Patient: sex F, age 63
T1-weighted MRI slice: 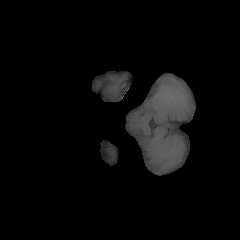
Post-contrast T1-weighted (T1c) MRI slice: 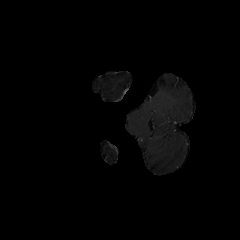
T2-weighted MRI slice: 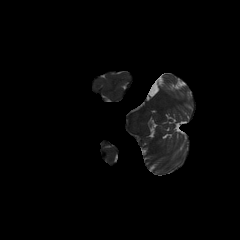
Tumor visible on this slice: no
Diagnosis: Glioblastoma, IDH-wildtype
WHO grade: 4